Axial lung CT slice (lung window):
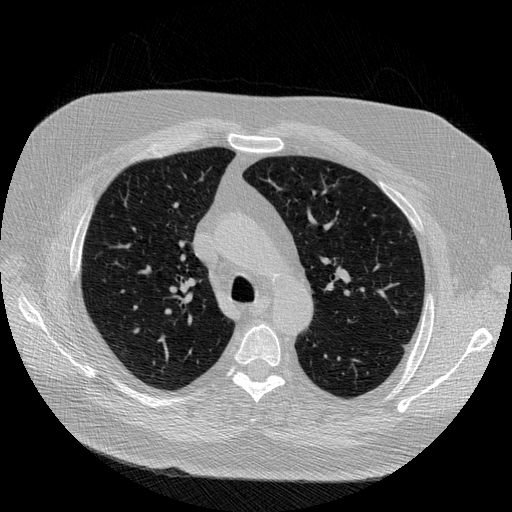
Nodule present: no